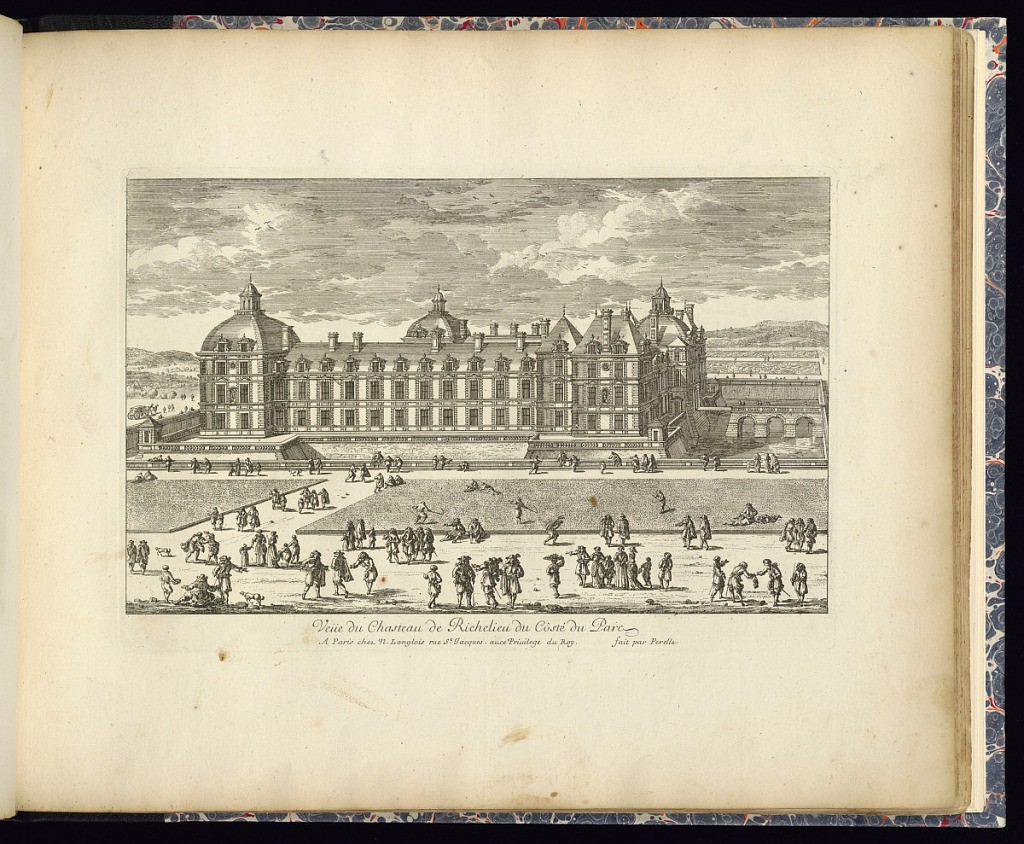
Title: Veüe du Chasteau de Richelieu du Côsté du Parc
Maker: Adam Perelle, French, 1638 – 1695
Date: late 17th century
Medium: Etching on laid paper
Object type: Print
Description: View of the park façade of the chateau of Richelieu with its lawns in the foreground, moat and figures walking along the paths. Landscape and parterre planting in the background. The plate is titled and signed.